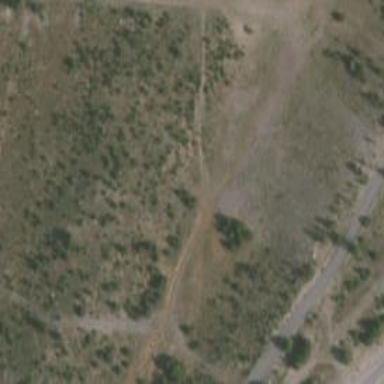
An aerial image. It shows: Disc golf basket.